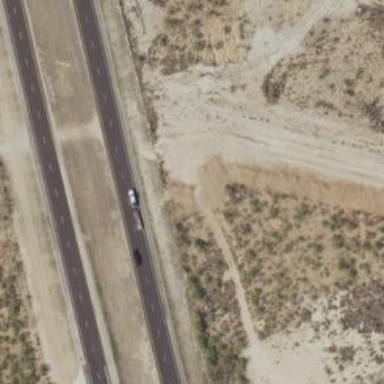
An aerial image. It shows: Expressway with asphalt surface classified as trunk highway.